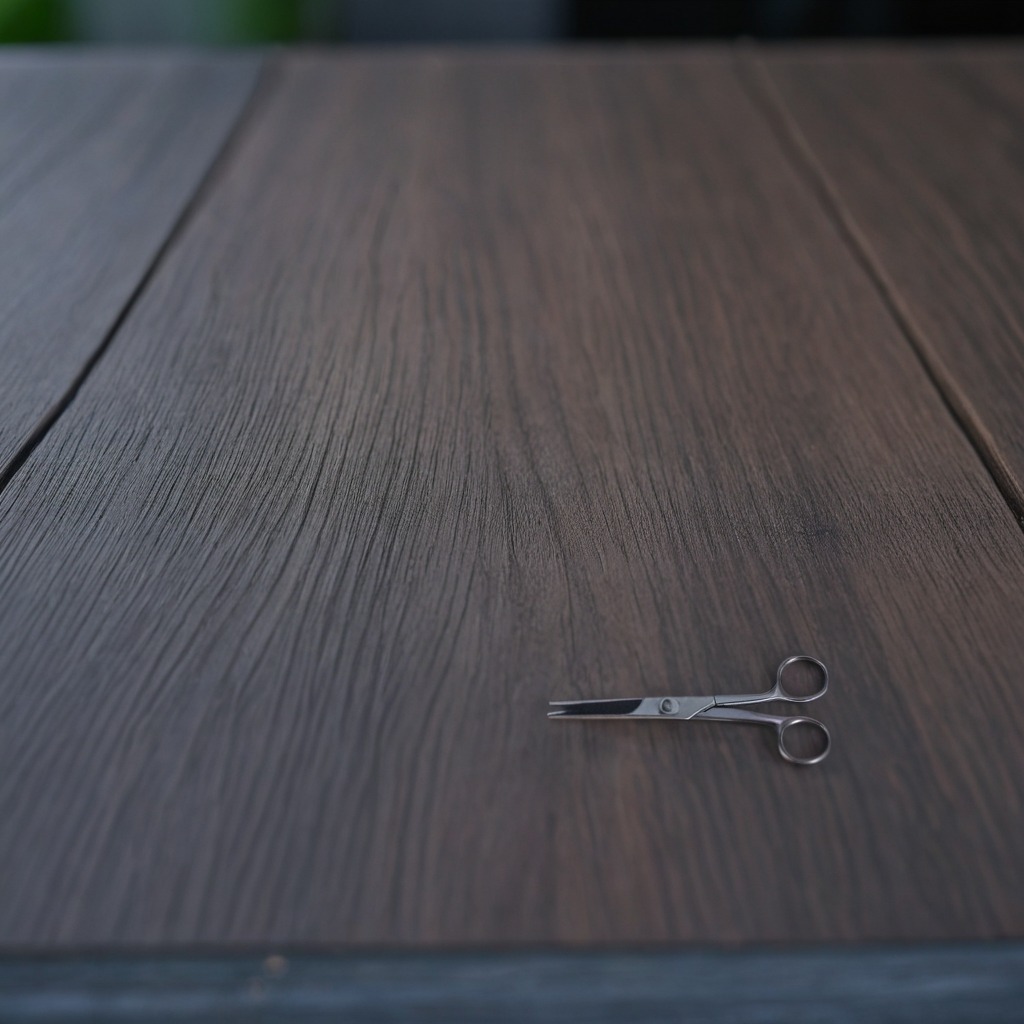
A scissor lies on the old table with faint burn marks in a small garage at twilight.